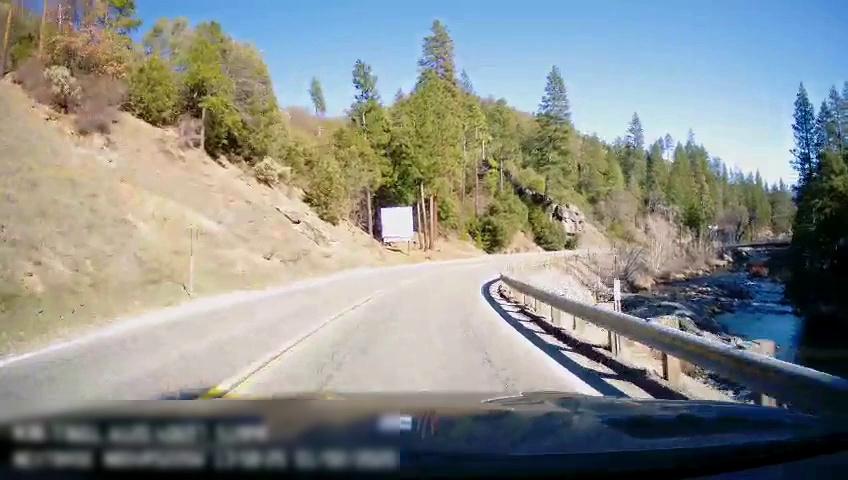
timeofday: Day
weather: Sunny
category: Drivable Space
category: Drivable Space
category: Lanes | Opposite Lane
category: Lanes | Opposite Lane
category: Lanes | Current Lane